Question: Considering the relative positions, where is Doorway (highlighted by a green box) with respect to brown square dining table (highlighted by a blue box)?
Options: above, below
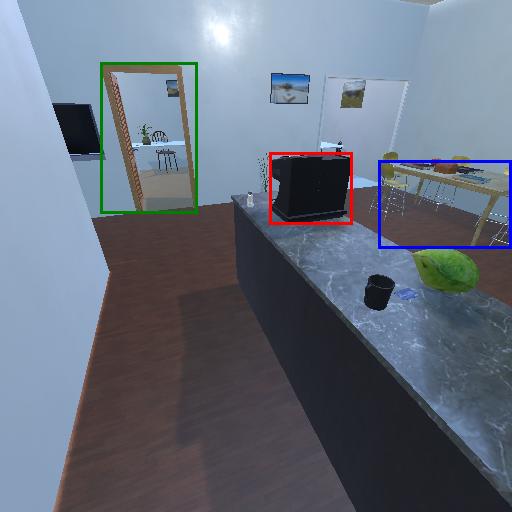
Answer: above